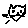
Label: cat